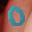
Label: 0